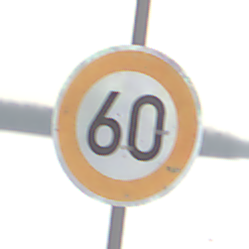
Verkehrszeichen: Geschwindigkeit60
Umgebung: Outdoor, Nature
Tageszeit: MorningAfternoon
Wetter: Overcast
Licht: Natural
Jahreszeit: Winter
Kontrast: LowContrast